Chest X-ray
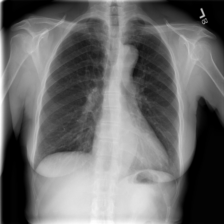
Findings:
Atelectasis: negative
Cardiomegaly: negative
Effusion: negative
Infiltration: negative
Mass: negative
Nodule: positive
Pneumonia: negative
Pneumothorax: negative
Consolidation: negative
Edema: negative
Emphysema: negative
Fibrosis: negative
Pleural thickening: negative
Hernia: negative